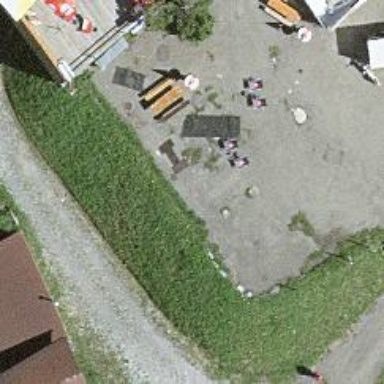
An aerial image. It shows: Playground area for leisure land.